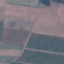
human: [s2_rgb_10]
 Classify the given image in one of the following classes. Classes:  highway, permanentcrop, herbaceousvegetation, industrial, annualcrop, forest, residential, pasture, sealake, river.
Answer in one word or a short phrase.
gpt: AnnualCrop